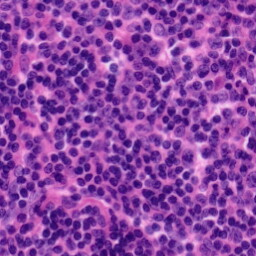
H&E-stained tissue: Tonsil